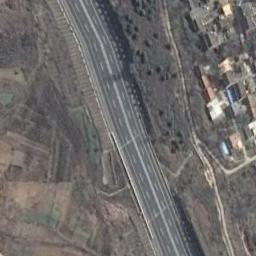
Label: freeway